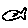
Label: fish